Interaction volume radius: 5 \u00c5
Interaction volume height: 20 \u00c5
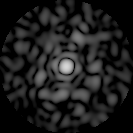
Disorder parameter: 0.8503